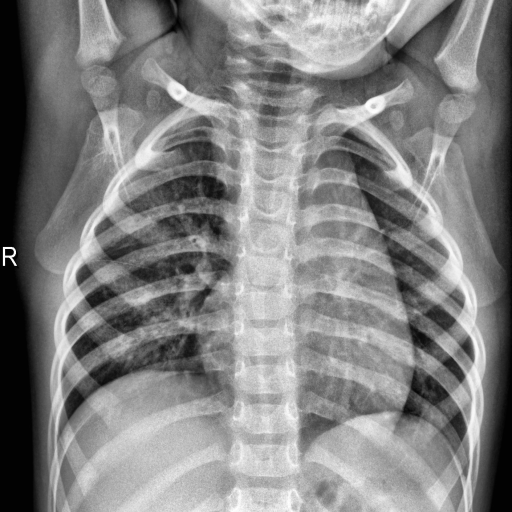
Finding: NORMAL